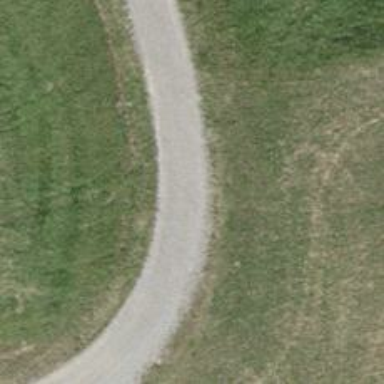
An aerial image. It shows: Gravel track with grade3 tracktype.